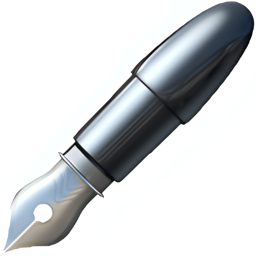
Name: lower left fountain pen
Emoji: 🖋
Group: Objects
Sub-group: writing